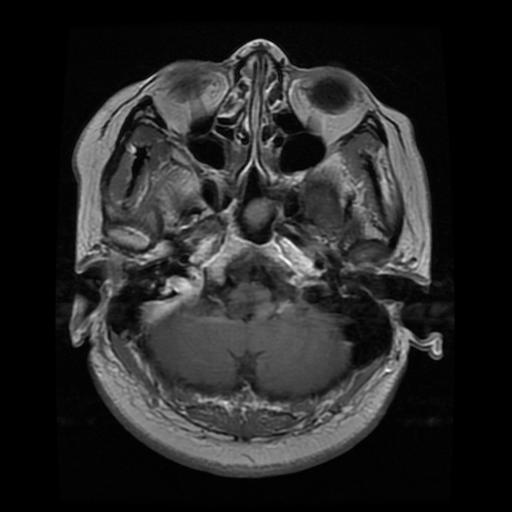
Label: pituitary